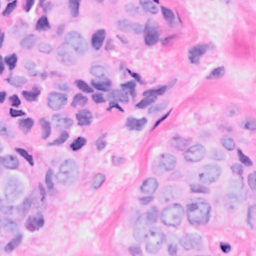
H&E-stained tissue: Breast